Field crop: maize
Growth stage: 2
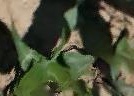
Species: maize